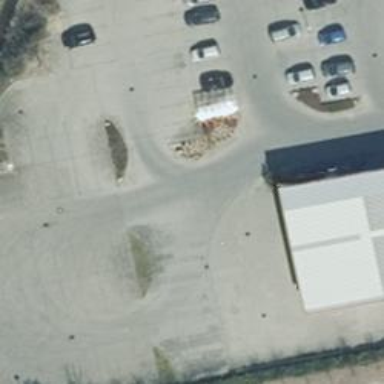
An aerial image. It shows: Road serving as parking aisle.